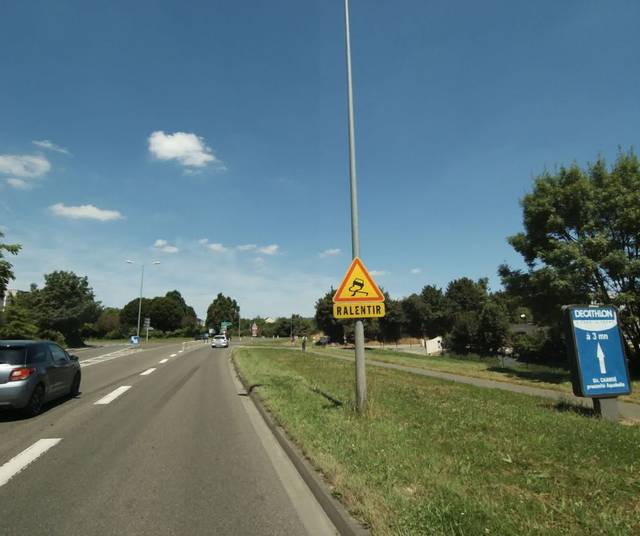
Region: France
Coordinates: 48.077, -0.7956